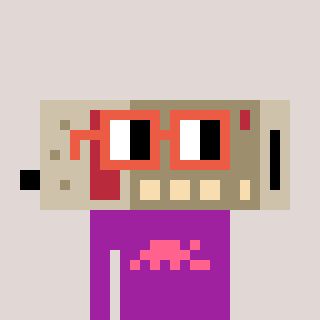
a pixel art character with square orange glasses, a cordless phone-shaped head and a magenta-colored body on a warm background